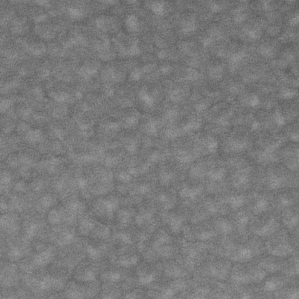
Label: frost